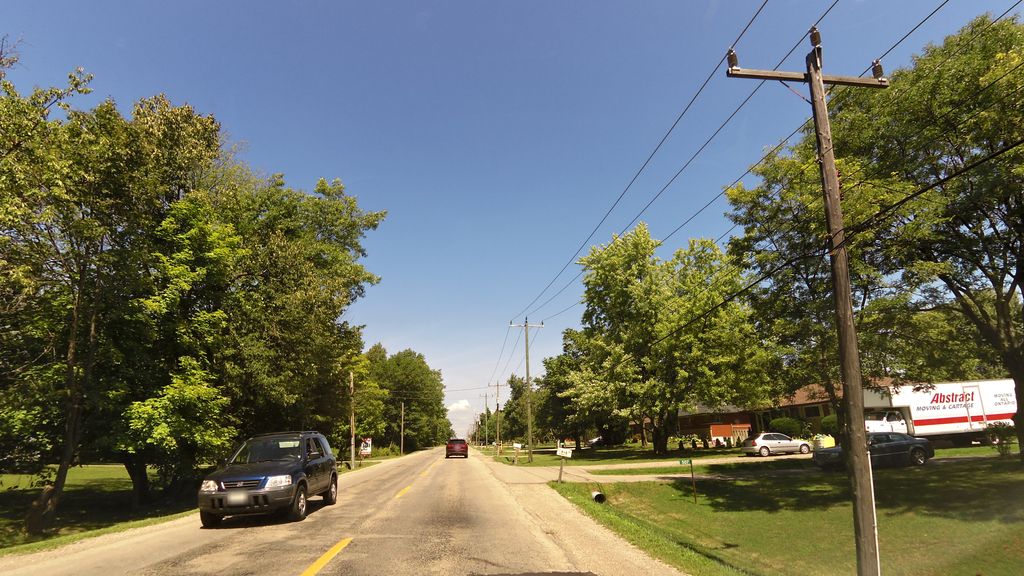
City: hamilton